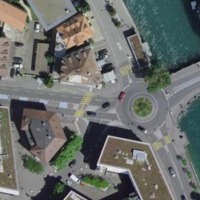
EUNIS habitat code: 54
Species observed at this site:
Arnica montana